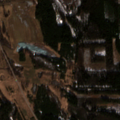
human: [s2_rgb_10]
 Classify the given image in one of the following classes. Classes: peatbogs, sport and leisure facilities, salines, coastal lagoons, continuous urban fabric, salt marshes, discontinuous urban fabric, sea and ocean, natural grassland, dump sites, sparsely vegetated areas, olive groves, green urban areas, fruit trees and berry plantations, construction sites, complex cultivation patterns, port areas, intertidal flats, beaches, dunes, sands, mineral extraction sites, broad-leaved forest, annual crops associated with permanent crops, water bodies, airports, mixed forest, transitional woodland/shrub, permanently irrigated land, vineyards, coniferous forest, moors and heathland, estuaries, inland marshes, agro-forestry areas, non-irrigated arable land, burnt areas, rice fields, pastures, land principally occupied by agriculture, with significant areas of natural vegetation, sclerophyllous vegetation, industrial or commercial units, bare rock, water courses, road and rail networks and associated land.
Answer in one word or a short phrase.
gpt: land principally occupied by agriculture, with significant areas of natural vegetation, coniferous forest, mixed forest